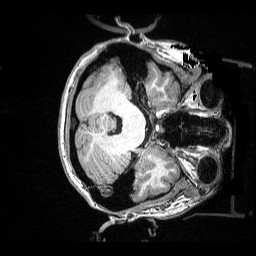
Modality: T1w
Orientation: axial
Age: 29
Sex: female
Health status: healthy
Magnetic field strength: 3 T
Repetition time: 2.53 s
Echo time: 0.00331 s